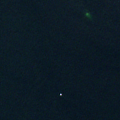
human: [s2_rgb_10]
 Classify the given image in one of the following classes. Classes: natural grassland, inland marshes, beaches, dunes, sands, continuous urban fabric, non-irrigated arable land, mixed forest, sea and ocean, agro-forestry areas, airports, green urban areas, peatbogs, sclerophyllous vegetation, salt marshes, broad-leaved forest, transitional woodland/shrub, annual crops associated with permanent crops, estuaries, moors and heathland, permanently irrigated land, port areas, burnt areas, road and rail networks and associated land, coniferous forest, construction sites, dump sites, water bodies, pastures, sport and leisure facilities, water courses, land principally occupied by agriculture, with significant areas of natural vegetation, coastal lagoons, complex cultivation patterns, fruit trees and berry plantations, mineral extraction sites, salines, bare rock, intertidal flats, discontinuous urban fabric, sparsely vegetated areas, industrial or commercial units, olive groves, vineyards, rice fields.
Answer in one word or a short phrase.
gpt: sea and ocean